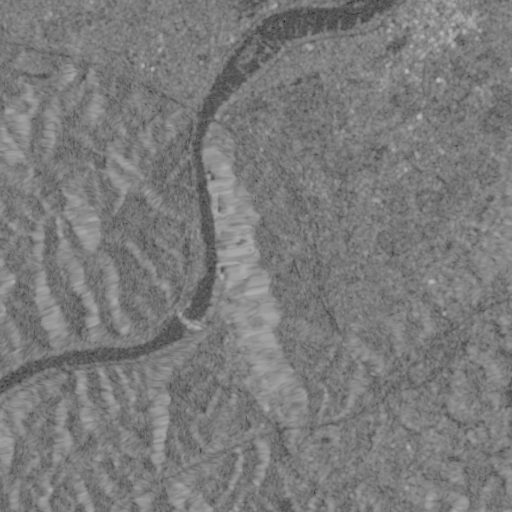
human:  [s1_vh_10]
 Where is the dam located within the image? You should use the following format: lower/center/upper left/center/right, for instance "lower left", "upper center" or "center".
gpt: The dam is located in the center of the image.
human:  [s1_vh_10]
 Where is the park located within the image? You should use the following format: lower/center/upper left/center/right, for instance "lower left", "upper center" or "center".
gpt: The park is located in the upper right of the image.
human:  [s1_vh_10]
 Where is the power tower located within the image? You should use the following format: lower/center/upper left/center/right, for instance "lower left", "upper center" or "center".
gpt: The power tower is located in the left of the image.
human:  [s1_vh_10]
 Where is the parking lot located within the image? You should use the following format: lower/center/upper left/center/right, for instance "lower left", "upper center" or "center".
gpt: There is no parking lot in the image.

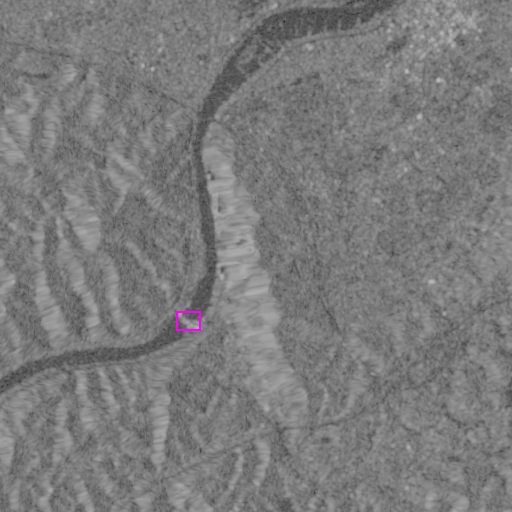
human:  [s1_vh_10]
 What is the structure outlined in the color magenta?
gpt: The structure outlined in magenta is a dam.
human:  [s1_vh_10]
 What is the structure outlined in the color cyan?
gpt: There is no cyan outline.